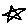
Label: star